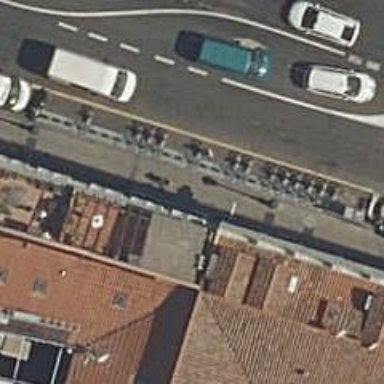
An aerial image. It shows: Bicycle rental service.